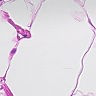
Metastatic tissue present: no